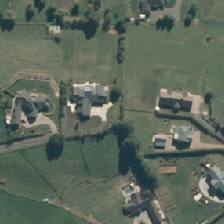
Land cover: urban_build_up